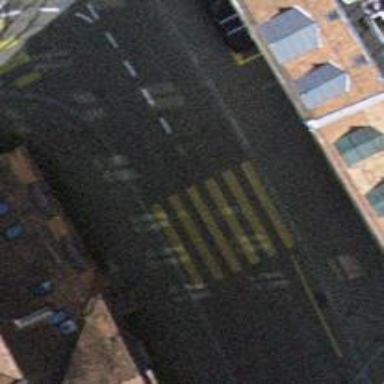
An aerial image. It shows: Uncontrolled zebra crossing on the road.